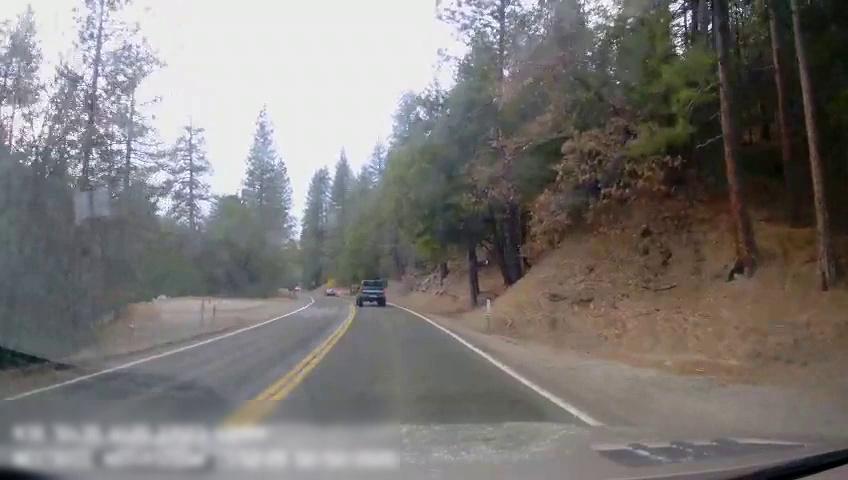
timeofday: Day
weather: Sunny
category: Drivable Space
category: Vehicles | Truck
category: Lanes | Current Lane
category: Lanes | Opposite Lane
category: Lanes | Opposite Lane
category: Lanes | Opposite Lane